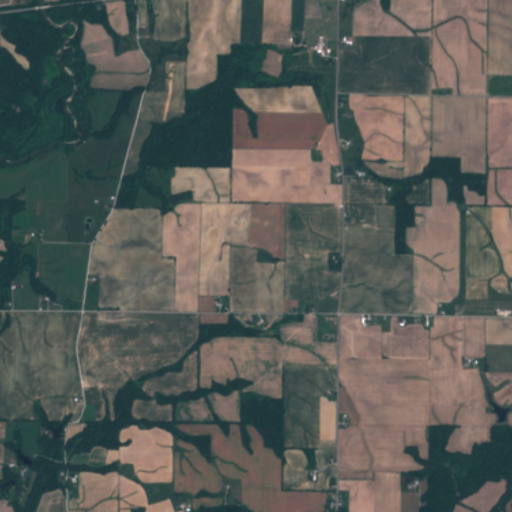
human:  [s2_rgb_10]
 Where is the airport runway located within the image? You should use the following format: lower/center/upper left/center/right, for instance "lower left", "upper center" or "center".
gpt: The airport runway is located in the center right of the image.
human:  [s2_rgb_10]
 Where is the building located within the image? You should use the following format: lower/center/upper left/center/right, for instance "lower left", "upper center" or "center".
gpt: The building is located in the center right of the image.
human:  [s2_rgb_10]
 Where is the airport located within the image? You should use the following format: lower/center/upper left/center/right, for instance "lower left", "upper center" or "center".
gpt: There is no airport in the image.